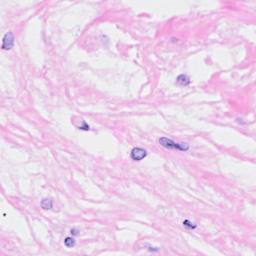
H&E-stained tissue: Breast